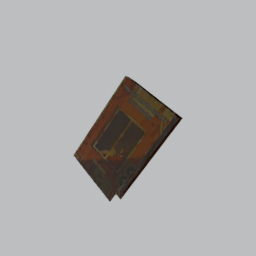
Label: tools